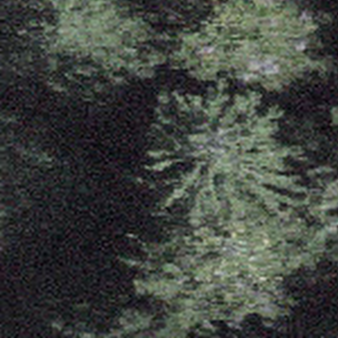
Label: other